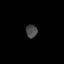
Tissue: prostate
Cell type: T cells
Senescence score: 0.3113
Nuclear area (px): 147
Mean DAPI intensity: 71.306